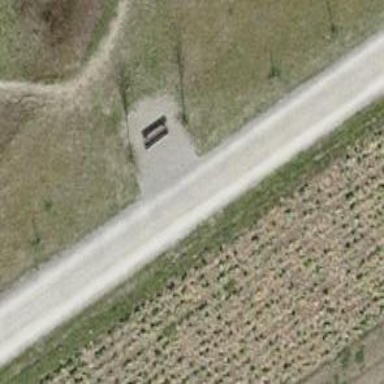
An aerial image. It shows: Bench for seating.